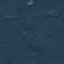
Land use / land cover class: Forest